Question: How would you implement a feature that would show the user a warning whenever he opens a file with my application that comes from a source other than his computer?
This is a feature Visual Studio already has:

I was thinking about adding some of the user's system information as a hash code to the file, but this is not very safe as someone else could get this information if he can access any of the files the "victim" has created on his system and see the system ID hash, and then create a file and modify it to contain this system hash.
My other option would be to store a hash of the file together with the system information as a single hash and add this hash instead of the system info hash alone. This way the "hacker" could not figure out the "victim"'s system hash by opening one of his files.
nothing is 100% safe. I read it as a first comment to every single question related to security issues. But do you have any suggestion as what's a good way to implement such a functionality?
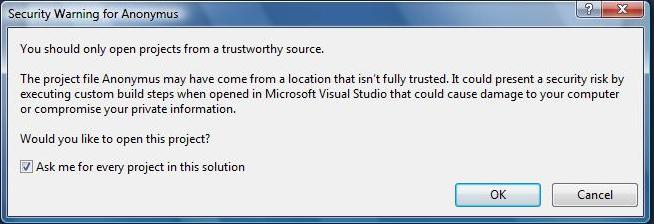
Answer: I think your question is: How do I verify file origin for a given computer even if that computer is compromised?
Let's look at the general outline.
- - - - -
Now for the questions:
What type of compromise are we designing against?
In the face of a complete compromise there is no solution. In a complete compromise an adversary can modify any application or operating system function.
So, what compromises can we design against?
There must be some functions we can still trust. An attacker could compromise your application, in which case any check done by your application could not be trusted. An attacker could compromise the operating system. It is a small step from an operating system compromise to an application compromise. So let's assume that the attacker has not compromised the operating system or your application. Let's assume that the attacker has the ability to modify any file on the system except for the file containing your executable, and the files containing essential operating system components.
How do we authenticate origin?
Hash values, such as SHA1 and MD5, are used to verify integrity. A hash value on a file can only tell you if the file has been unmodified since the hash was created. It does not tell you where the file came from. A digital signature provides a check on origin. A digital signature tells you that the signed data originated with a person who has control over the key used to sign the message.
Now if you want to verify that a file on a computer originated from that computer, then
This is not a problem if you have only one copy of your application on one computer. But, when you have more than one you need to think about key generation and distribution. Key generation and distribution is a very hard problem. Digital signatures require a public private key pair. The private key has to be protected, and it has to be unique for each computer. We assumed before that an attacker could not modify your application, but I think it is fair to assume that the attacker could read your executable. This assumption makes your executable a poor place to store your private key. You could encrypt you key, but then you need another key to decrypt your key. There are a few possible answers here:
- - -
Using the operating system only works if the operating system provides these functions. A basic problem here is how do you know each computer has a unique key?
The network server is very similar to the operating system, but you could provide greater protection for the server than for an individual's computer. Given sufficient protection, you can assume that a compromise will be detected and in that event, it will stop the signing and verification service. It also gives you a guarantee of unique keys, because the server will generate a new unique key for each instance of the application.
I think we're all familiar with the issues involved with memorized passwords and pins. A slight variant here is that you could use a shorter or simpler password to encrypt a larger more complex key. The downside to the shorter/simpler password is that it becomes easier to brute force decrypt the longer/complex key.